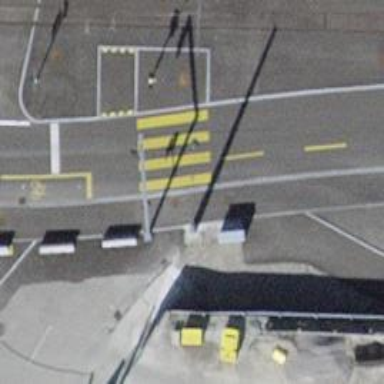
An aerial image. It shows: Road crossing with traffic signals and zebra markings.